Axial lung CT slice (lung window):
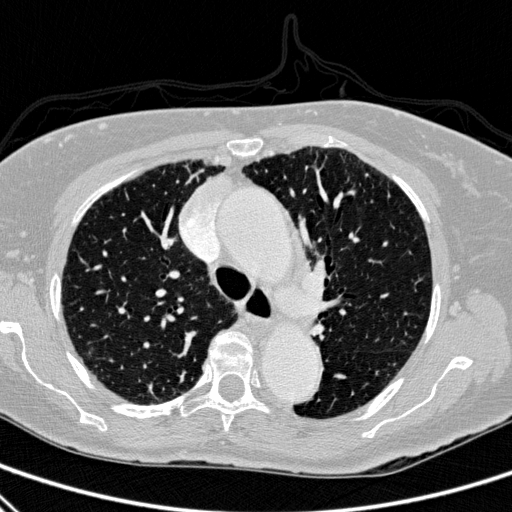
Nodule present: no